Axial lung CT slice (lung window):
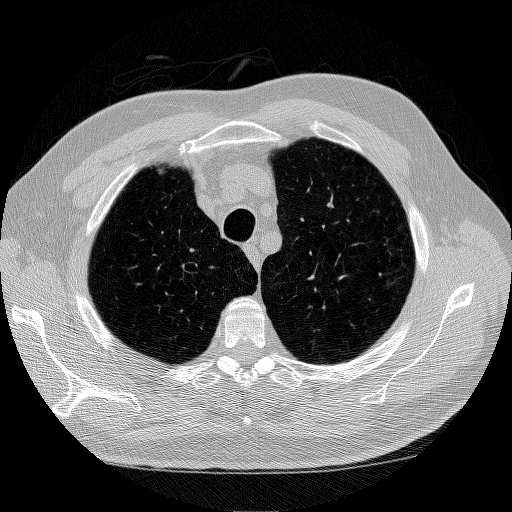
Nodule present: no